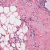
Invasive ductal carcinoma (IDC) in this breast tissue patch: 1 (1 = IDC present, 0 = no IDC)